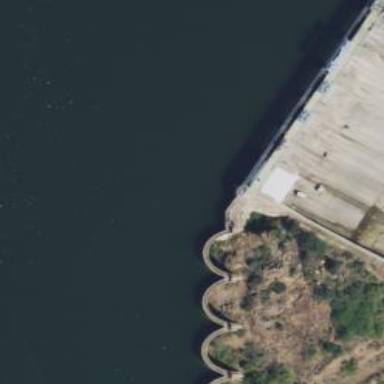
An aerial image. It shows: Dam across waterway.